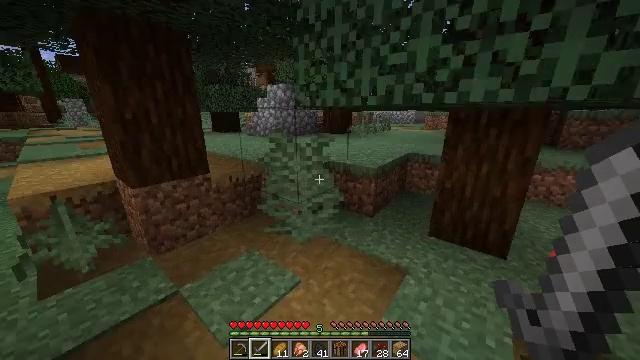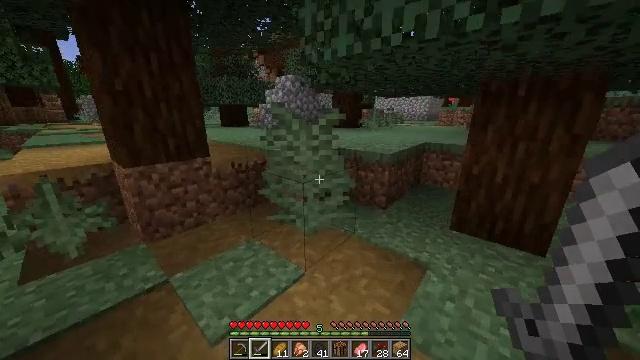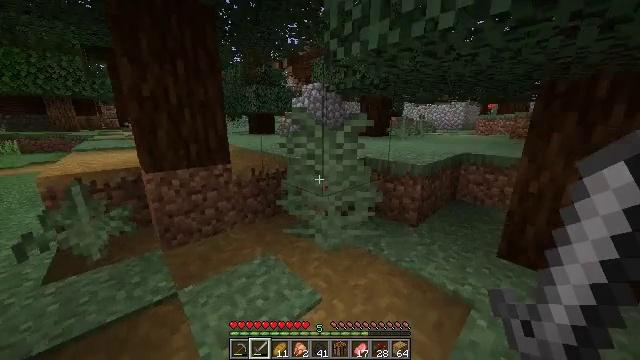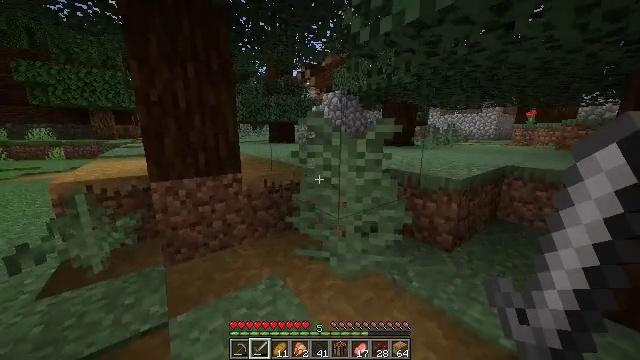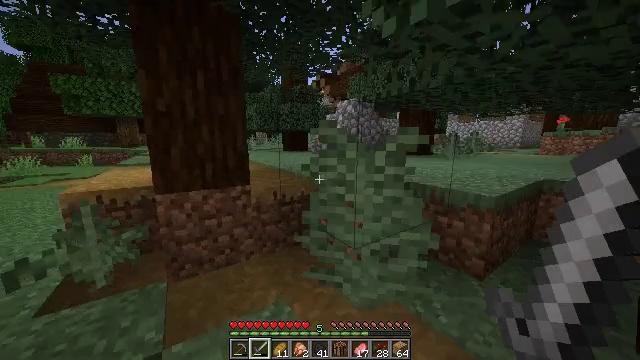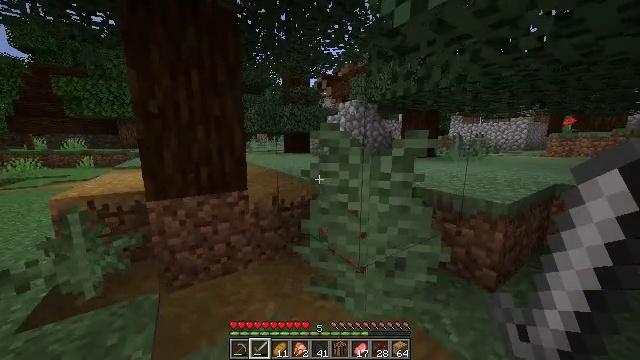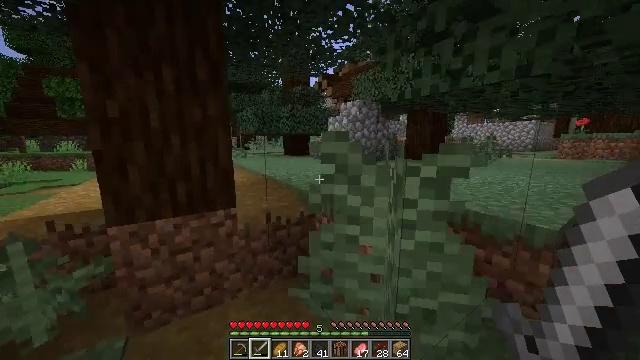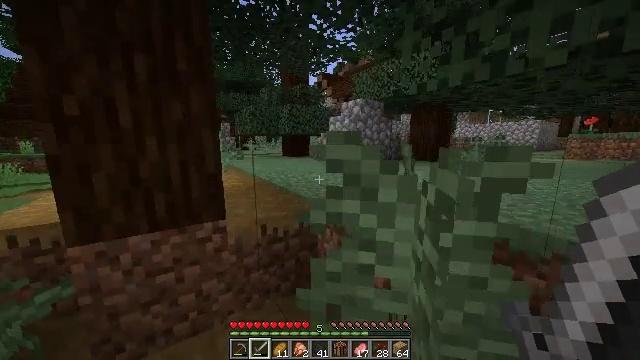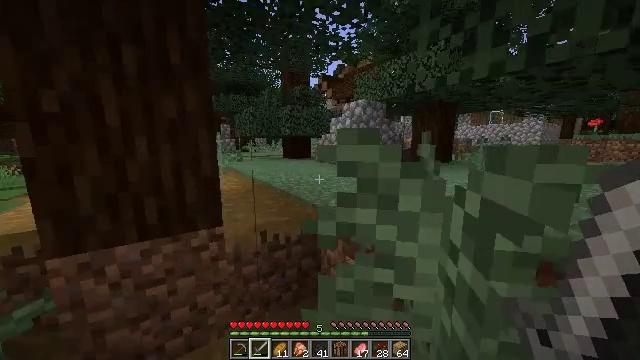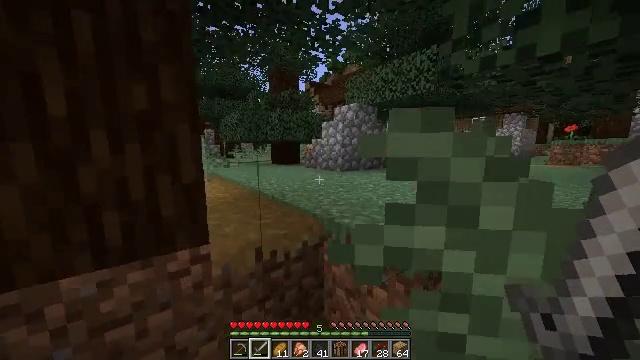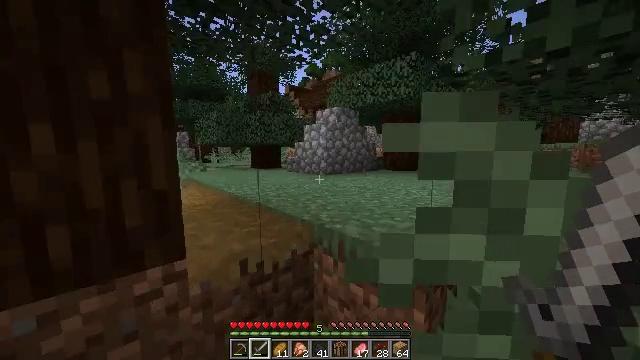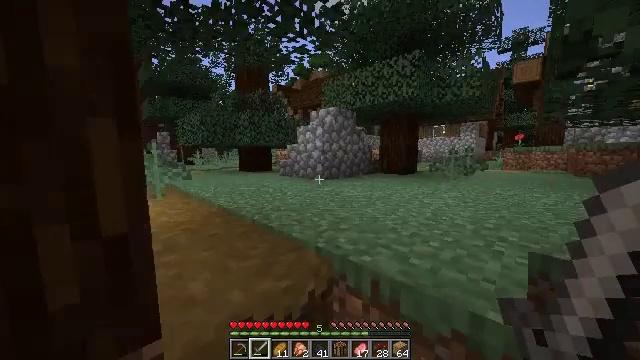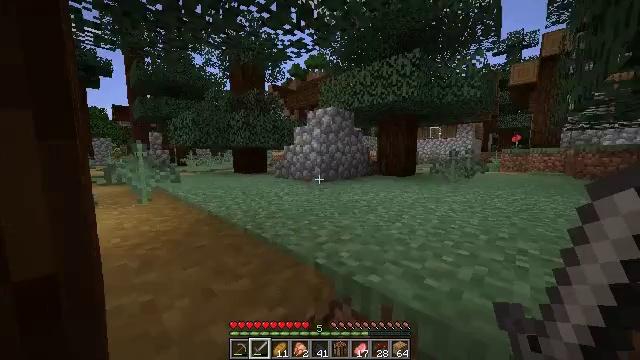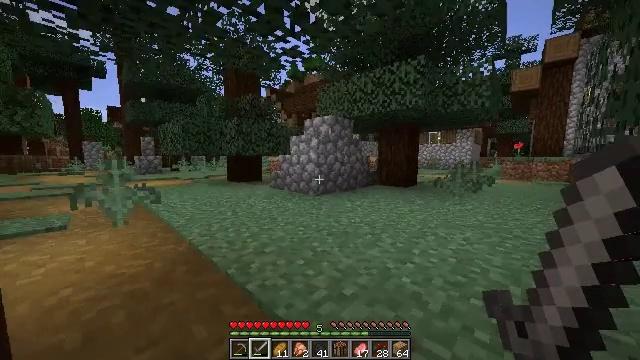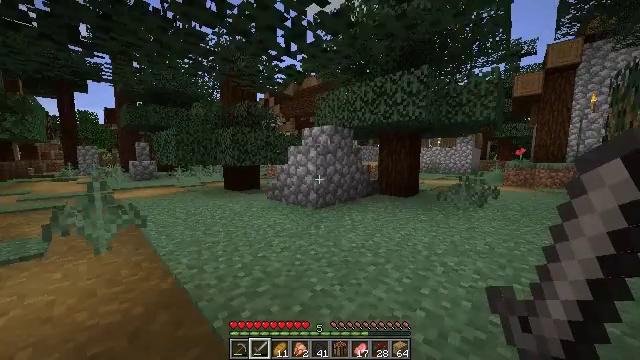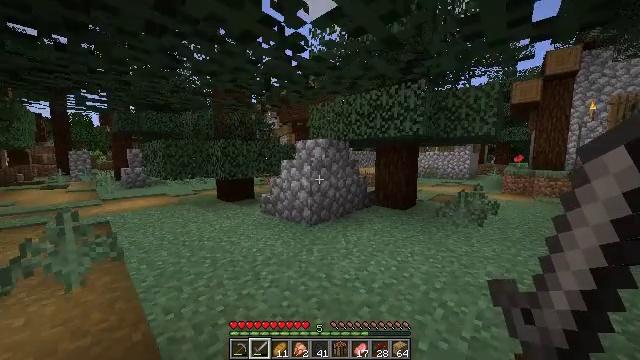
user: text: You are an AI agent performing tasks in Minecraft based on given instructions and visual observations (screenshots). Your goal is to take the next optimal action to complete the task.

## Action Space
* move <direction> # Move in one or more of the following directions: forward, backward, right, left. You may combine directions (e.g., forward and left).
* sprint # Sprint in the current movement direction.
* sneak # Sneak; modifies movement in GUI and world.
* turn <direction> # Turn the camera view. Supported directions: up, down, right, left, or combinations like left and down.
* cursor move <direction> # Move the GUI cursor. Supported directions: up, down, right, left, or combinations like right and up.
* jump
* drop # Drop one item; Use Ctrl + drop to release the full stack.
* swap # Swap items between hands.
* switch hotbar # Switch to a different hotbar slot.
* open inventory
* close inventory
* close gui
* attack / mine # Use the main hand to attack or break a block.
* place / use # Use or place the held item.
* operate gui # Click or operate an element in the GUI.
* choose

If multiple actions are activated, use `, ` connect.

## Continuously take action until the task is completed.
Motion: motion action
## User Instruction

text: Mine the purple bed.
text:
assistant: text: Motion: move forward, sprint, turn left
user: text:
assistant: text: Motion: move forward, sprint, turn left and up
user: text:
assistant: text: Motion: move forward, sprint, turn left and up
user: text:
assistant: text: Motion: move forward, sprint, turn left and up
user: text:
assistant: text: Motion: move forward, sprint
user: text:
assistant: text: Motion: move forward, sprint
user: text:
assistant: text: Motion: move forward, sprint
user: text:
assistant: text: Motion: move forward and move left, sprint
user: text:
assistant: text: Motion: move forward and move left, sprint, turn right and up
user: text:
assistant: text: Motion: move forward and move left, sprint, turn right and up
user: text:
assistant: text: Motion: move forward, sprint, turn right
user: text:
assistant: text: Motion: move forward, sprint, turn right
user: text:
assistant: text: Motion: move forward, sprint, jump
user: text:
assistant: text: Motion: move forward, sprint, jump
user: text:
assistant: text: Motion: move forward, sprint, jump
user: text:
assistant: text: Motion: move forward, sprint, jump
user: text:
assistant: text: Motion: move forward, sprint, jump
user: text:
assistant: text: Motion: move forward, sprint
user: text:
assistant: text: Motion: move forward, sprint
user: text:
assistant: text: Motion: move forward, sprint
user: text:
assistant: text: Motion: move forward and move left, sprint
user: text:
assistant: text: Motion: move forward and move left, sprint
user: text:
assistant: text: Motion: move forward and move left, sprint
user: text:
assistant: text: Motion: move forward and move left, sprint
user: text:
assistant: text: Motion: move forward and move left, sprint
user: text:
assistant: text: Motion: move forward and move left, sprint
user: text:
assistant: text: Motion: move forward and move left, sprint
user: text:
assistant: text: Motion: move forward and move left, sprint
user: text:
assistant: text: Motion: move forward and move left, sprint
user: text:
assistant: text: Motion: move forward and move left, sprint, turn right